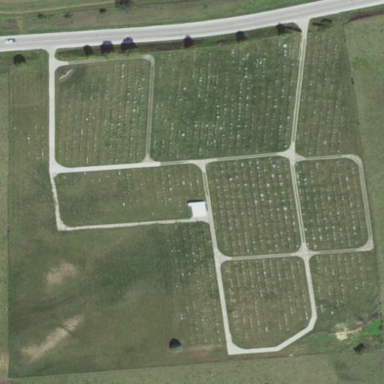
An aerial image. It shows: Cemetery.